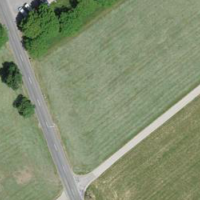
EUNIS habitat code: 52
Species observed at this site:
Medicago sativa